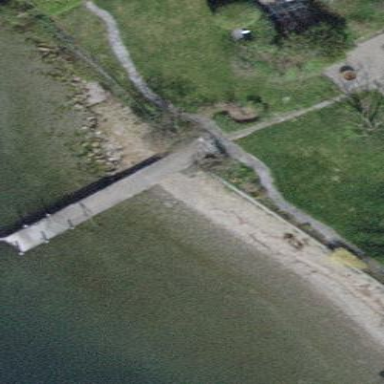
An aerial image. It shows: Man-made pier.